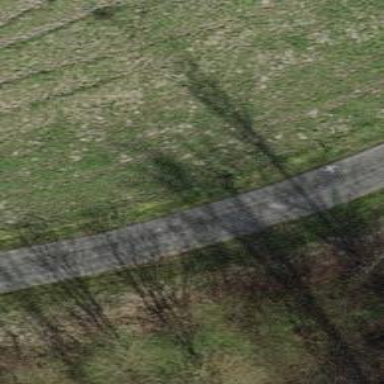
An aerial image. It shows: Concrete driveway.